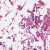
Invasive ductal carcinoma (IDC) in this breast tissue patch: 0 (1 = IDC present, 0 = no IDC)